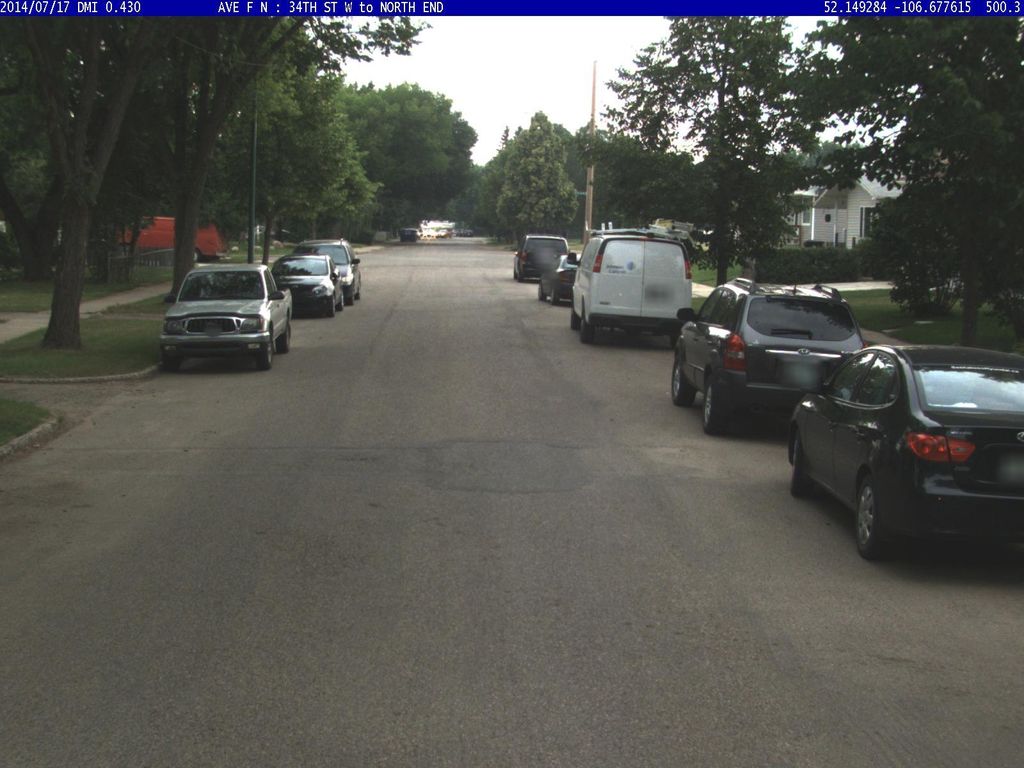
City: saskatoon